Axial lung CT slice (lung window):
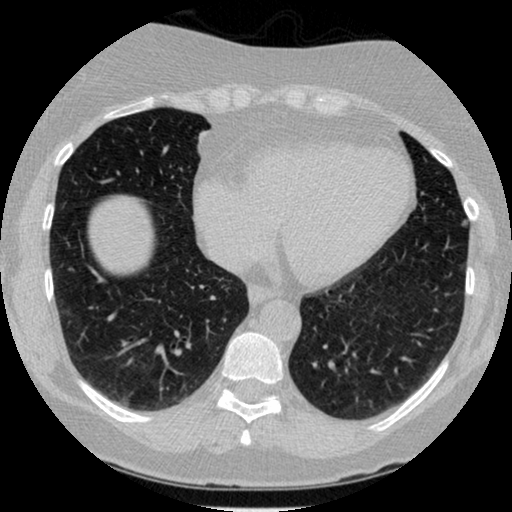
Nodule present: no